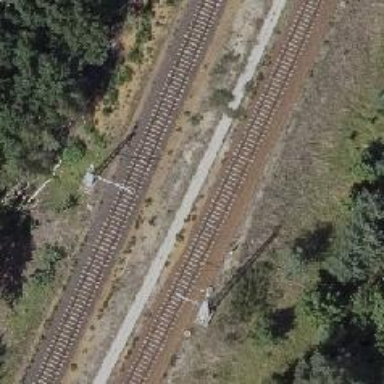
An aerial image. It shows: Railway track with contact line for electrification.